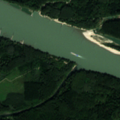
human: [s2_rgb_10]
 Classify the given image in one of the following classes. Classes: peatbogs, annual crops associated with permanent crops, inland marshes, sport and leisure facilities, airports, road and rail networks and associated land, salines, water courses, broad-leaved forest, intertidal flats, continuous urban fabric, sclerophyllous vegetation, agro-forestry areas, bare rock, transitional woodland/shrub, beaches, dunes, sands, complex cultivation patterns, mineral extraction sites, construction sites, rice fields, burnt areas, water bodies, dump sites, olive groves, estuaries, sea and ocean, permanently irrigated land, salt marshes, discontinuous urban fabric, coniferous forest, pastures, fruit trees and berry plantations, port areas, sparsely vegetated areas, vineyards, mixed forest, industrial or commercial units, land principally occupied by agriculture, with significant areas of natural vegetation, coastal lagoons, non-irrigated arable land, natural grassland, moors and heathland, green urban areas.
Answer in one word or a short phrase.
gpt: broad-leaved forest, water courses, water bodies